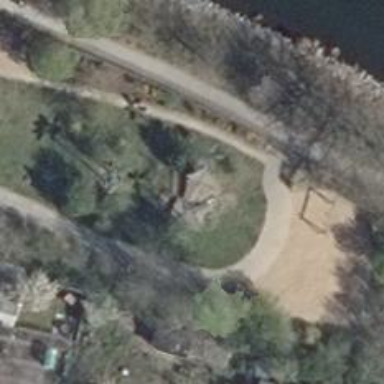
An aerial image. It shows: Playground featuring balance bridge.